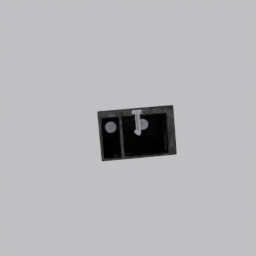
Label: appliances